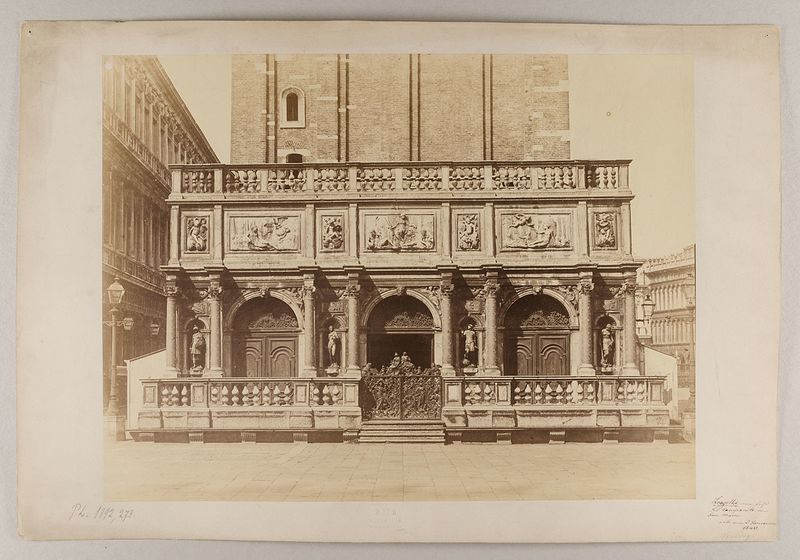
Titel: Venedig - Logetta am Fuß des Campanile von San Marco
Künstler: Carlo Naya
Standort: Hamburg
Institution: Museum für Kunst und Gewerbe Hamburg
Schlagwörter: kirchturm, stadt, ort, dorf, foto, fotografie, photographie, stadtansicht, photo, details, campanile, architekturfotografie, albumin, san, lichtbild, reisefotografie, marco, historische, markusturm, loggetta, architekturphotographie, bildwerke, angewandte und bildende kunst, hessische systematik, schwarzweißpositivverfahren, silbersalzverfahren, schwarzweißfotografie, gebäude, örtlichkeit, straße, stätte, straßen, plätze, reisephotographie, albuminpapier